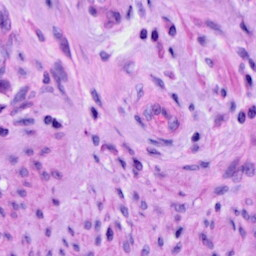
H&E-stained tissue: Cervix